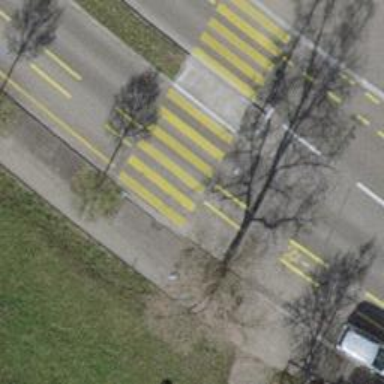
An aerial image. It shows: Uncontrolled zebra crossing on the road.